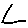
Label: triangle